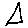
Label: triangle